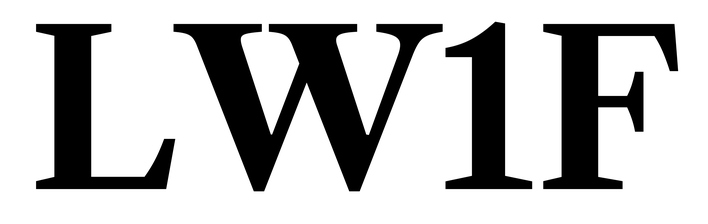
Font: LibreCaslonText_Bold